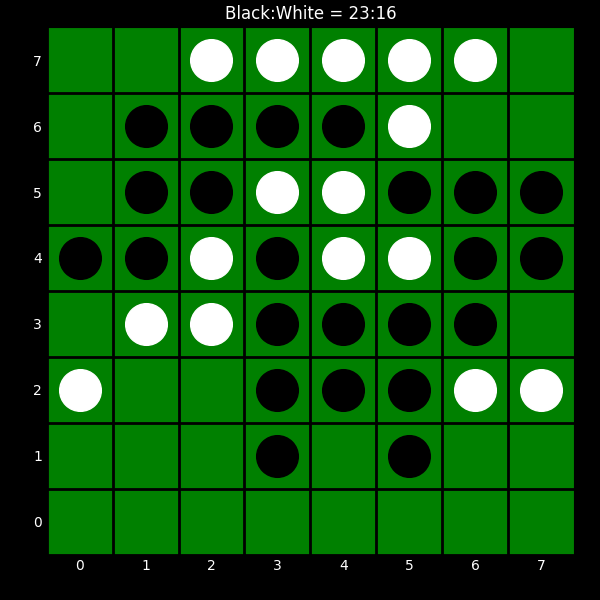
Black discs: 23
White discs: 16